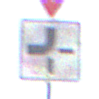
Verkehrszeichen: VerlaufVorfahrtsstrasse2
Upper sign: VorfahrtGewaehren
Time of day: Midday
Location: Outdoor (Nature)
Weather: PartlyCloudy
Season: NotSpecified
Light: Natural